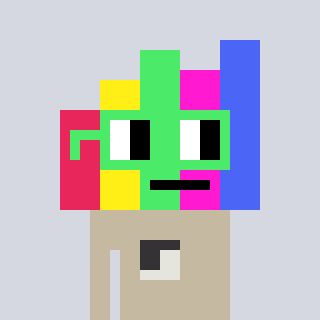
a pixel art character with square light green glasses, a bar chart-shaped head and a bege-colored body on a cool background